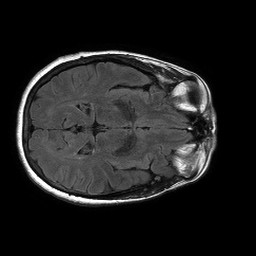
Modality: FLAIR
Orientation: axial
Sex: female
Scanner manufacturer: philips
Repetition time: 11 s
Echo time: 0.125 s